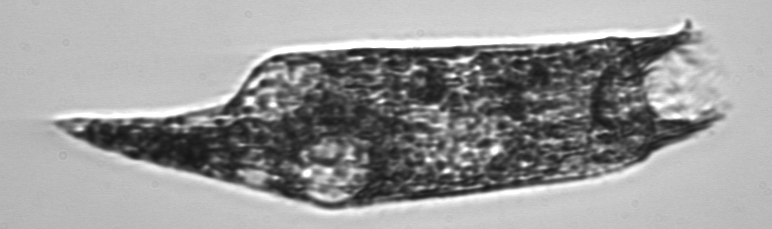
Label: Strombidium_conicum